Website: bh-photo
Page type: gifting
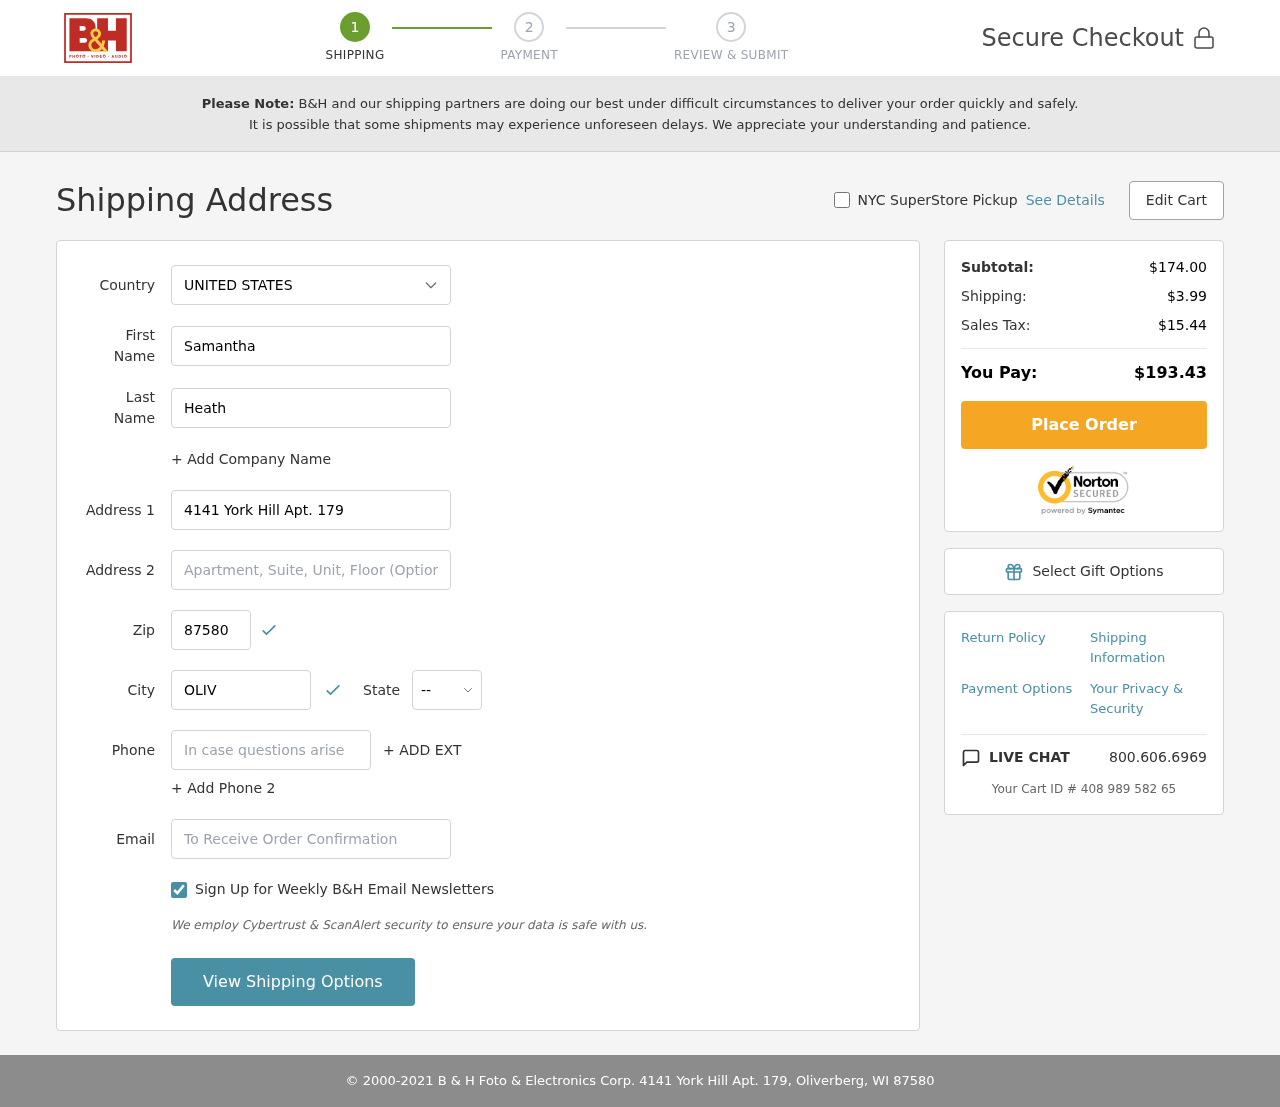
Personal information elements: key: PII_CITY
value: Oliverberg
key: PII_COUNTRY
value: United States
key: PII_EMAIL
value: samanthaheath@yahoo.com
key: PII_FIRSTNAME
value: Samantha
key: PII_LASTNAME
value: Heath
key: PII_PHONE
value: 3153827089
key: PII_POSTCODE
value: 87580
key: PII_STATE_ABBR
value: WI
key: PII_STREET
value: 4141 York Hill Apt. 179
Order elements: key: ORDER_SUBTOTAL
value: $174.00
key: ORDER_SHIPPING_COST
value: $3.99
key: ORDER_TAX
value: $15.44
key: ORDER_TOTAL
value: $193.43
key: ORDER_ID
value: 408 989 582 65